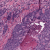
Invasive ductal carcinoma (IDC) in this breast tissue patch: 1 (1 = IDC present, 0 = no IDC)